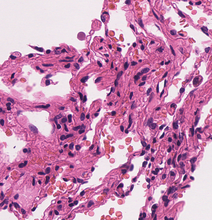
Tumor epithelial tissue: no
Tumor-associated stroma tissue: no
Normal tissue: yes